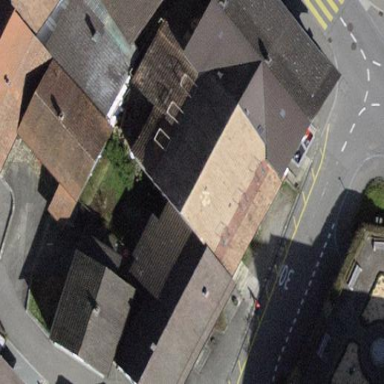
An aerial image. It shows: Building with tiled roof.